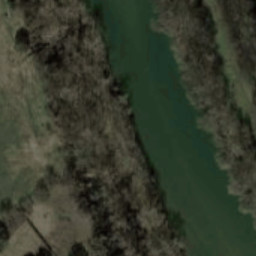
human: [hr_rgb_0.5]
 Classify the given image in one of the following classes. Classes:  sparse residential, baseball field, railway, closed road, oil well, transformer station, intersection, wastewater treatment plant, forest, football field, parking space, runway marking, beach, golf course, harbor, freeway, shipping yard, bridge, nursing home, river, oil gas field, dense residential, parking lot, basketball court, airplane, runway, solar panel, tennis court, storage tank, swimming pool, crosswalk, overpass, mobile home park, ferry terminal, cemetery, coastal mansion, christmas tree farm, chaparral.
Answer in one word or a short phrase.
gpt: river